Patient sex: M
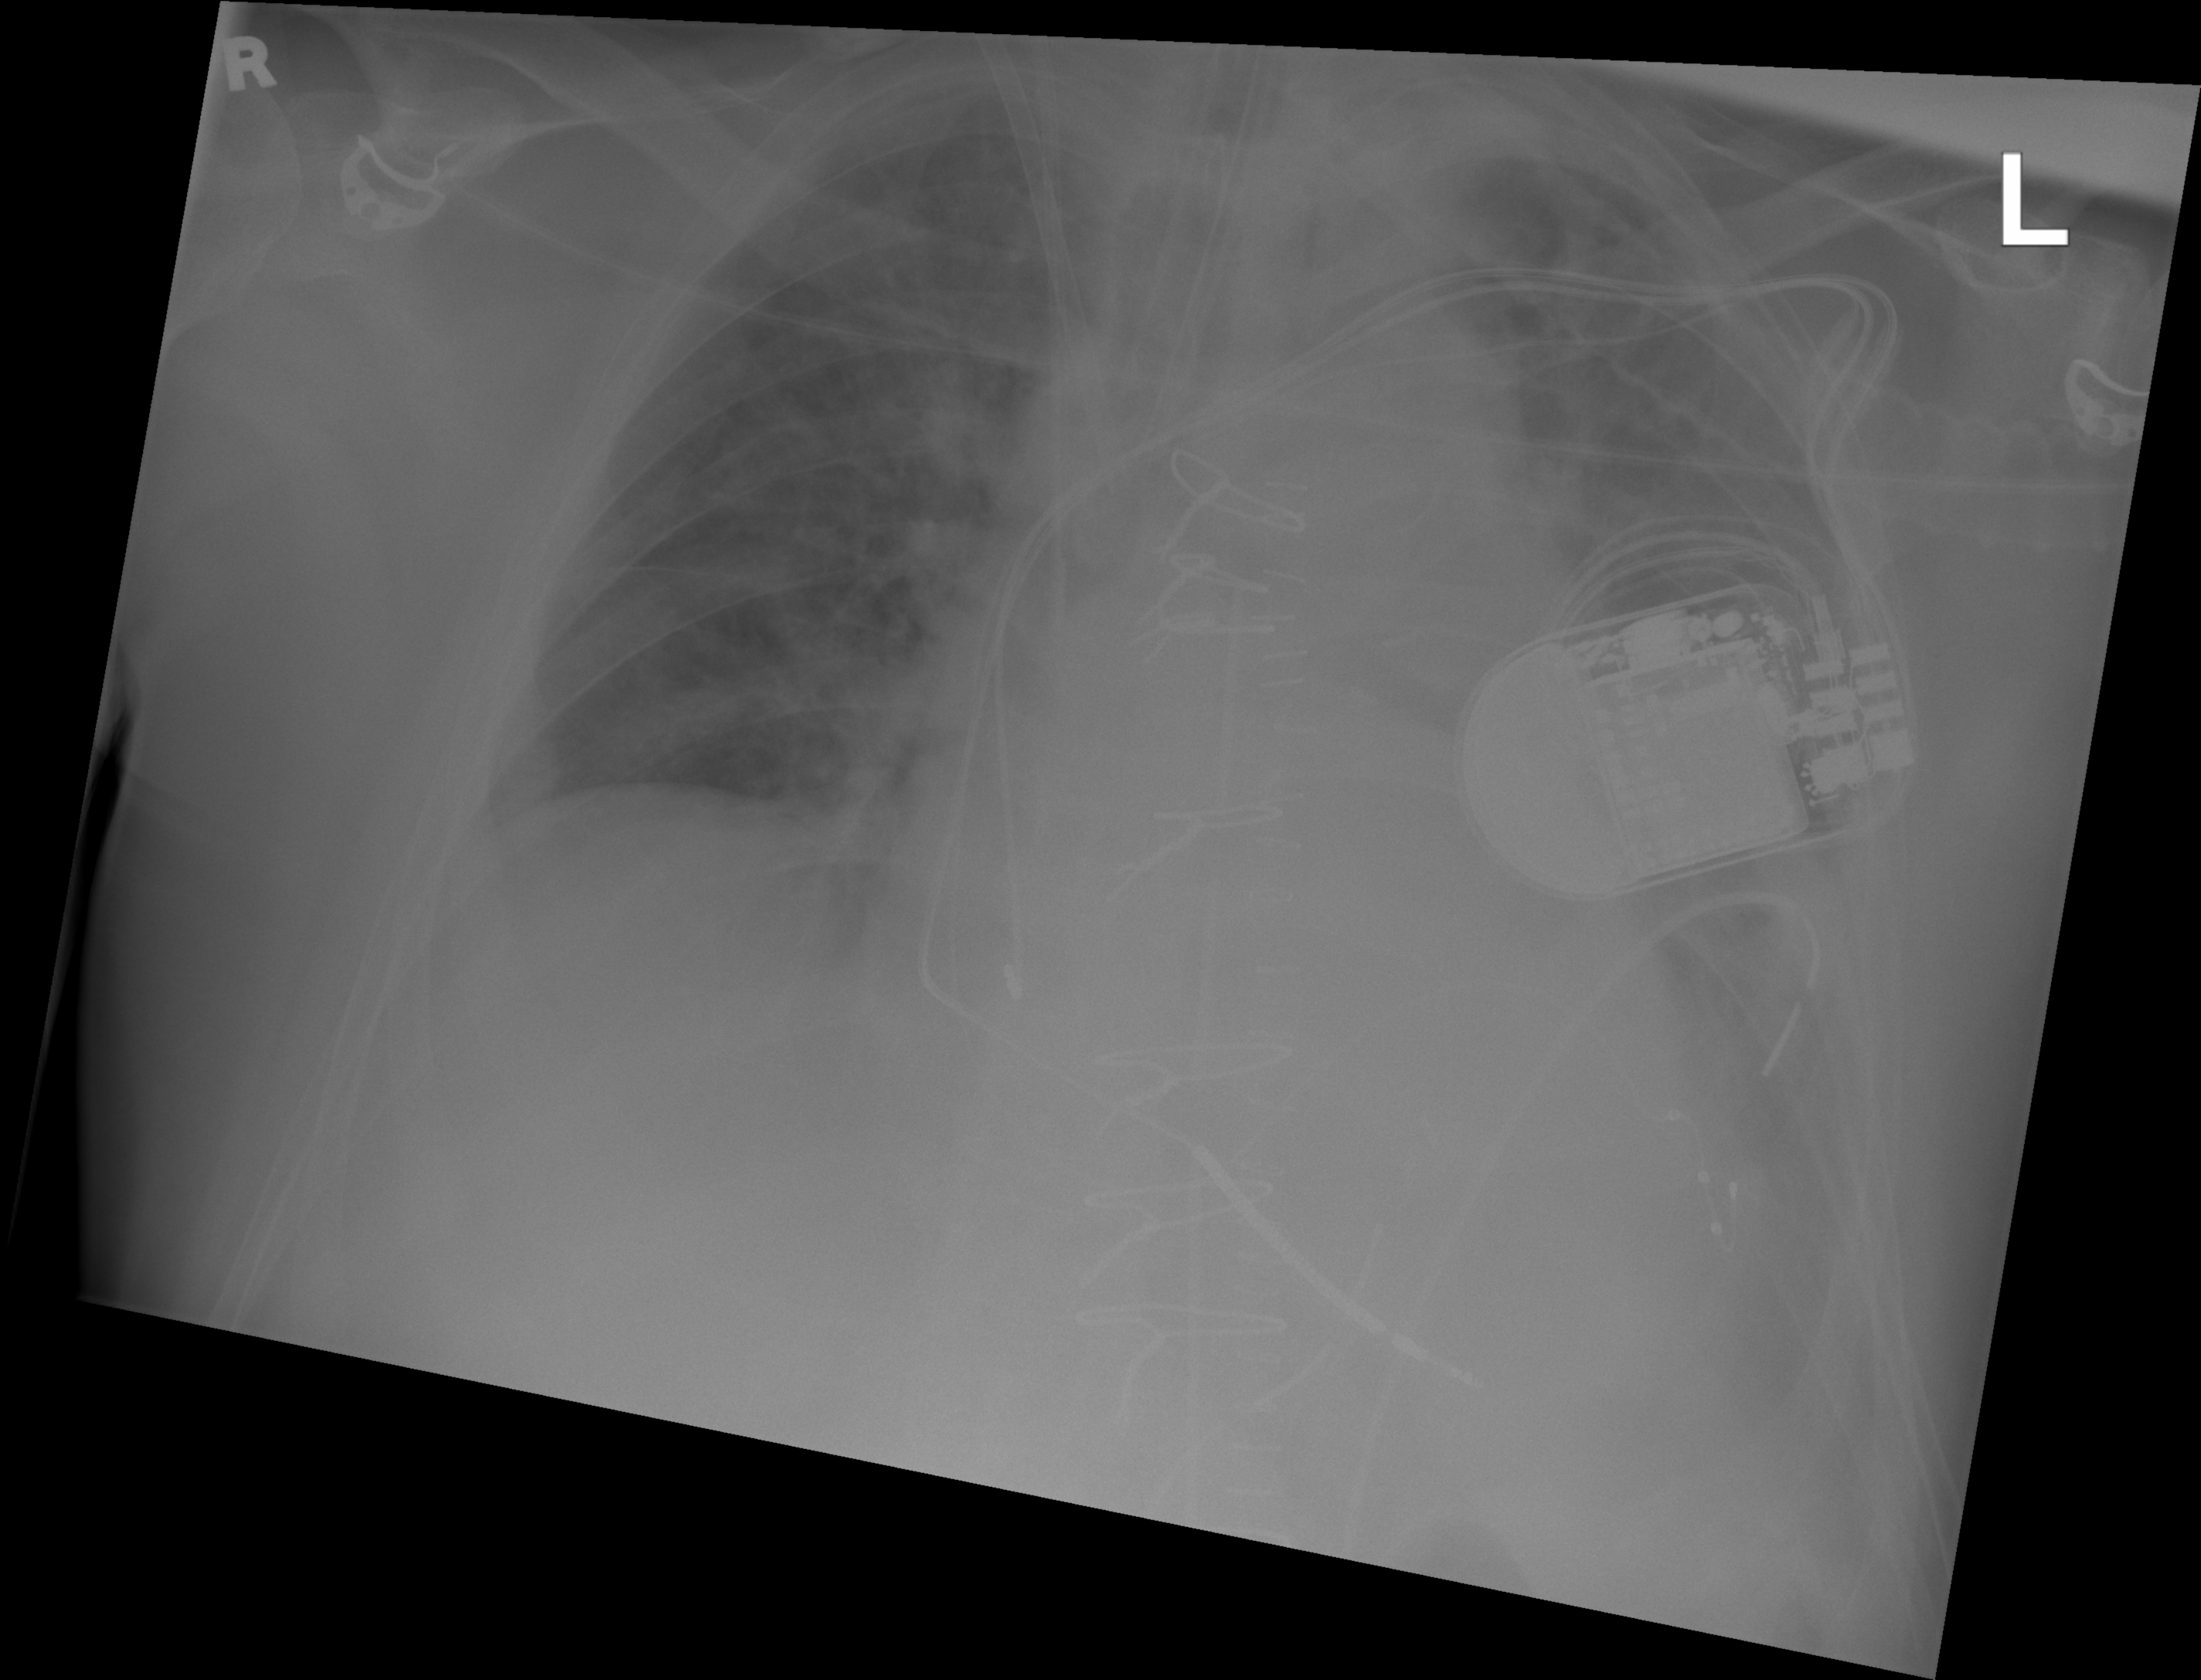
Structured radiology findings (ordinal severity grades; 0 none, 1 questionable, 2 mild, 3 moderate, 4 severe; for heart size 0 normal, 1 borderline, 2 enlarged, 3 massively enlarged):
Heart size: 2
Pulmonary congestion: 2
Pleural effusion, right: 0
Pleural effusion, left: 2
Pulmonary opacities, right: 2
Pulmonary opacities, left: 2
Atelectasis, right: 0
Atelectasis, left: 0